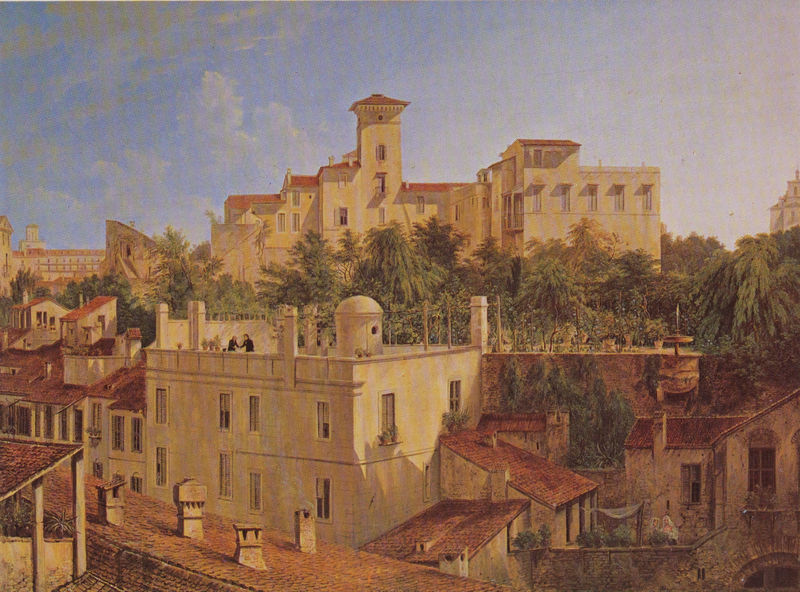
Titel: Blick auf die Villa Malta in Rom
Künstler: Domenico Quaglio
Standort: München
Institution: Neue Pinakothek
Schlagwörter: baum, blau, blätter, dunkel, gemälde, himmel, laub, schatten, weiß, wolken, bäume, frauen, gelb, grün, landschaft, menschen, ocker, stadt, abend, ausschnitt, braun, fenster, frau, grau, hell, licht, schwarz, terasse, tür, dach, gebäude, haus, park, rot, schloss, beige, häuser, hügel, morgen, kirche, sonne, paar, wald, dachziegel, fensterläden, handel, kamin, kamine, schornstein, turm, garten, balkon, spanien, terrasse, sommer, ansicht, fassade, fassaden, italien, süden, vedute, hitze, dächer, schornsteine, ziegel, tag, hof, kuppel, staffage, palme, tor, aufsicht, stadtansicht, hinterhof, fensterladen, loggia, veranda, burg, orient, türme, palast, heiss, gestalten, rom, villa, arabisch, sandstein, palmen, gärten, tempel, begrüßung, arabien, schwar, osten, sizilien, dachterrasse, veduta, südländisch, pultdach, dachreiter, dachgarten, italienisch, terassen, däcehr, personal, dachterasse, dächr, händeschütteln, klappläden, ziegek, schonsteine, ziegl, turm#, villa malta, stadtveduta, verdute, itaöienisch